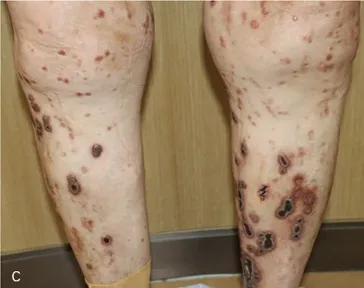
(A-D) Multiple umbilicated papules and nodules with a central keratotic crust on the patient's trunk and limbs.
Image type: medical_photograph (skin_photograph)